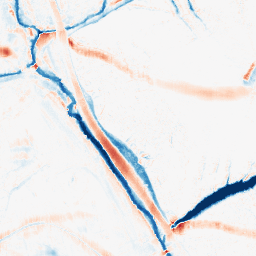
Category: morphological
Decomposition family: morphological_ellipse
Decomposition parameters: operation: average
width: 20
height: 10
Upsampling method: regularized
Upsampling parameters: scale: 4
lambda_reg: 0.01
Upsampling scale: 4